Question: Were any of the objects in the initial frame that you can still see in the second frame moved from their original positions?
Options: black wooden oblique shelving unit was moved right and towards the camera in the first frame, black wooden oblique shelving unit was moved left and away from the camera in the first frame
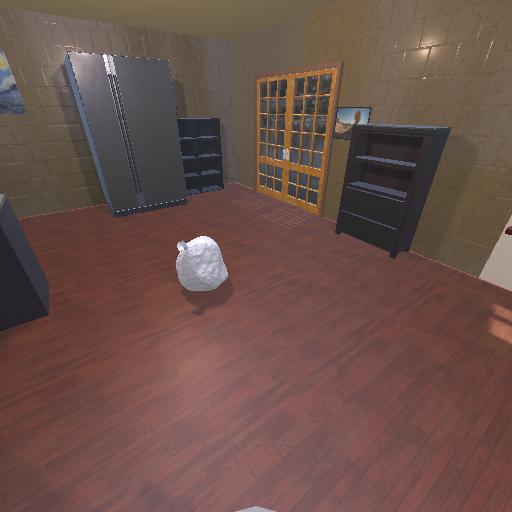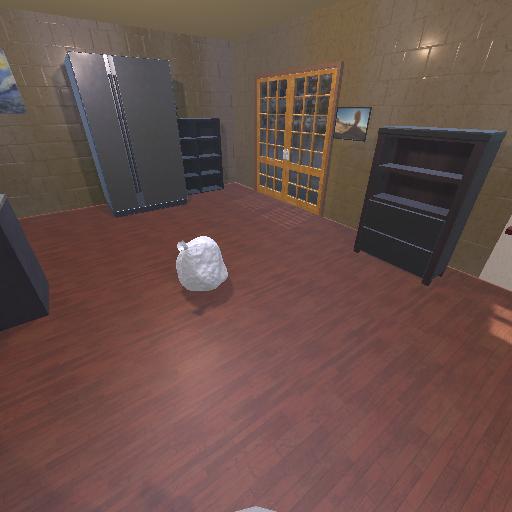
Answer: black wooden oblique shelving unit was moved right and towards the camera in the first frame